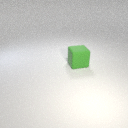
large green rubber cube